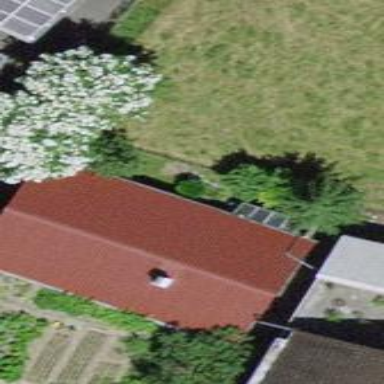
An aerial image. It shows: Barn.